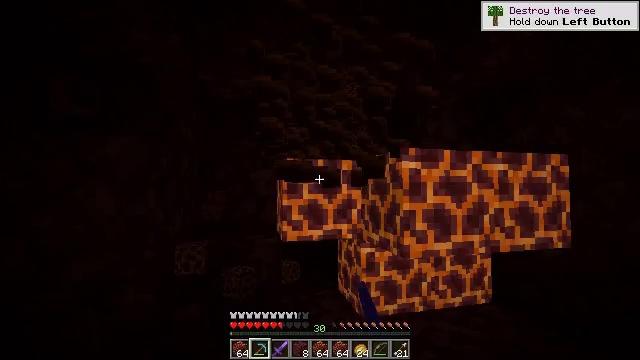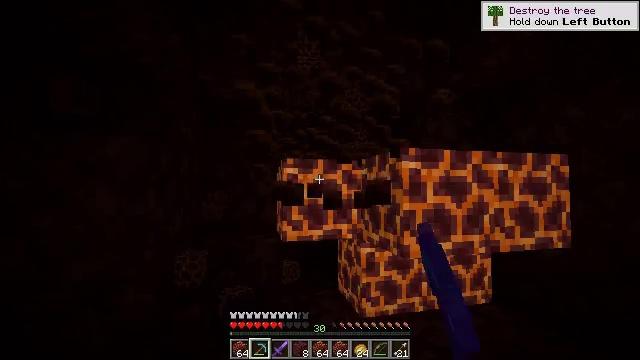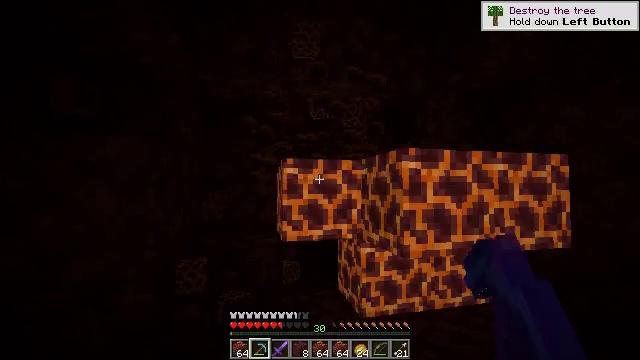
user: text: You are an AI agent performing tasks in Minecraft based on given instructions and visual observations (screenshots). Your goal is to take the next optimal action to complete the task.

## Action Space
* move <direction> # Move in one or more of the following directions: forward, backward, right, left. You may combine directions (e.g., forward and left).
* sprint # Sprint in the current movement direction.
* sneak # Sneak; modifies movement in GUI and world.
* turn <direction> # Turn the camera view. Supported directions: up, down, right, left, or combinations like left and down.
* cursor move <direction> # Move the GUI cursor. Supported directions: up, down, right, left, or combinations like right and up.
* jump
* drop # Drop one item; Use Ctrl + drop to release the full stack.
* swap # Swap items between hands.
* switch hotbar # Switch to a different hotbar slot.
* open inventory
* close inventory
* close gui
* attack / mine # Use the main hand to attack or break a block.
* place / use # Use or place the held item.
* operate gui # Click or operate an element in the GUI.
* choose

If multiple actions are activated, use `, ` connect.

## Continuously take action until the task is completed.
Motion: motion action
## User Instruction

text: Gather netherrack as a building material.
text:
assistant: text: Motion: no_op
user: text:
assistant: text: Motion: no_op
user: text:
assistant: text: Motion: no_op